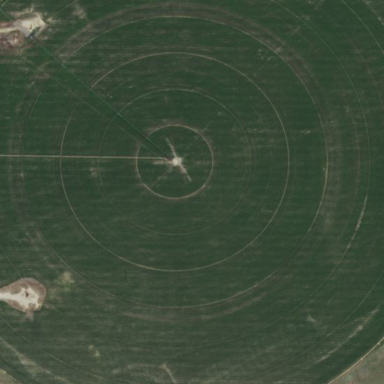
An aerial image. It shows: Farmland with pivot irrigation system.